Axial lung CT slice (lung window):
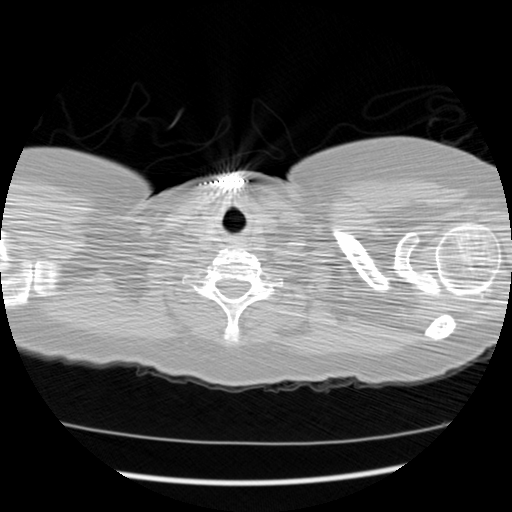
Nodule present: no